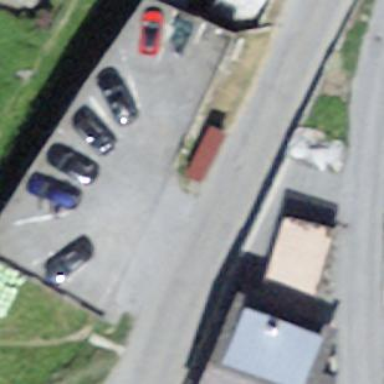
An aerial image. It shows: Parking area with asphalt surface.